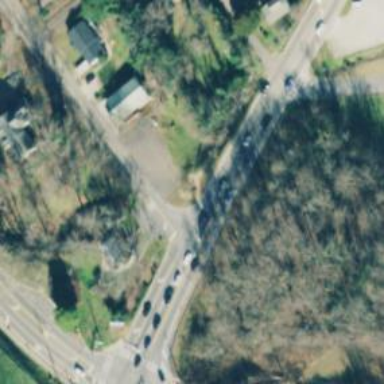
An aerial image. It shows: Road with stop sign.